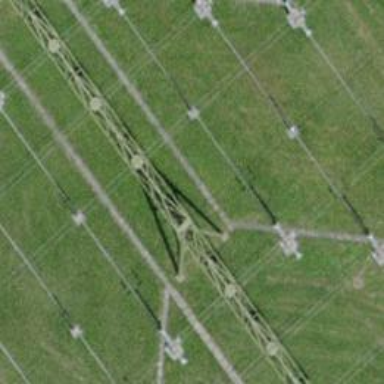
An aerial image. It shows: Insulator used in power equipment.